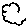
Label: cloud